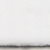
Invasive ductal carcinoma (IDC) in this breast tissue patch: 0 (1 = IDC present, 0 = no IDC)